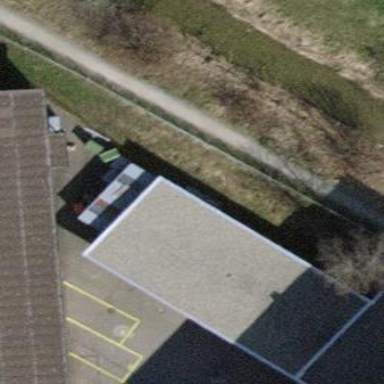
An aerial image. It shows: Industrial building.